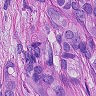
Metastatic tissue present: yes